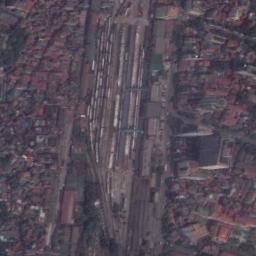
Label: railway_station